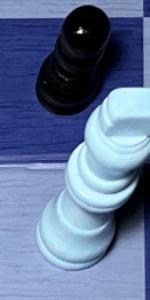
Label: King_White